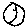
Label: moon